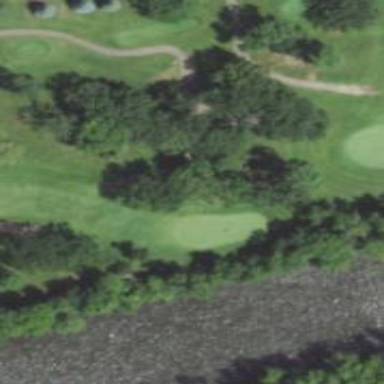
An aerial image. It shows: Golf hole.